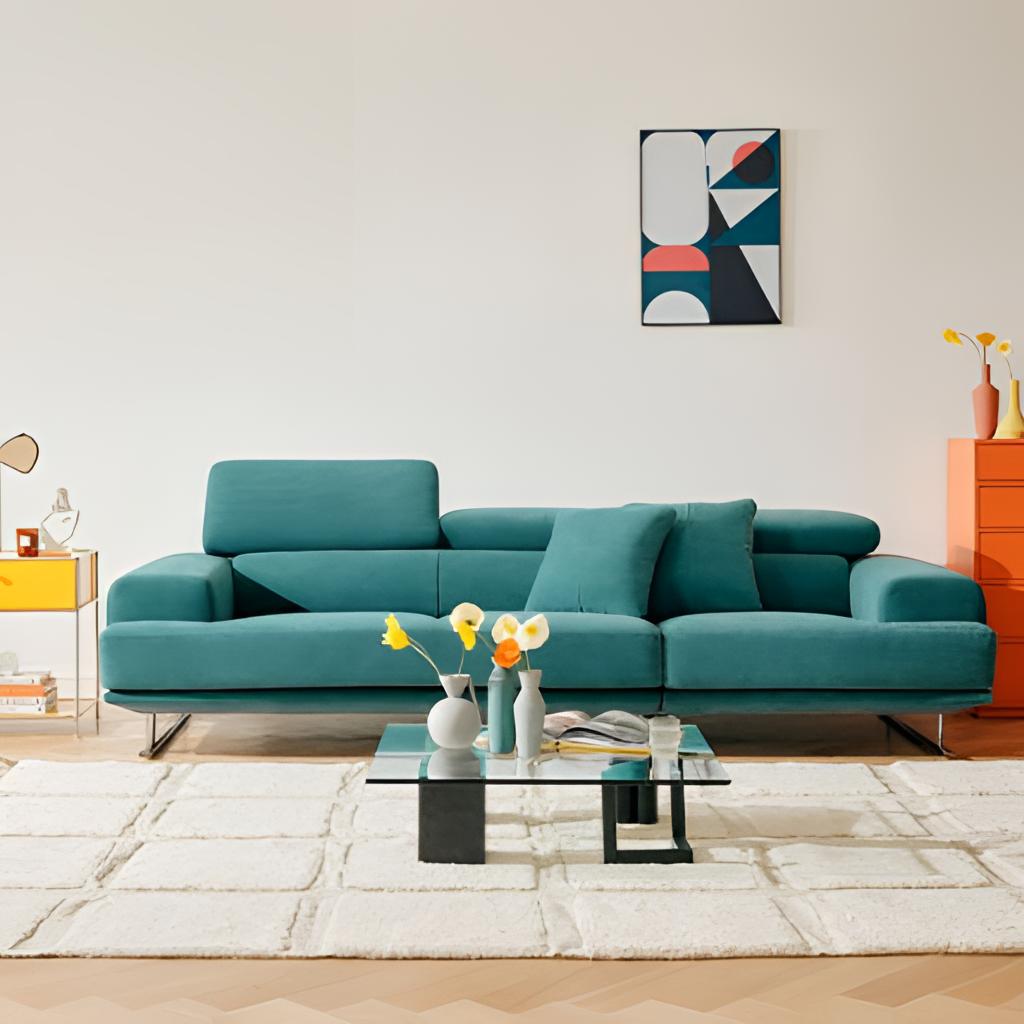
fabric sofa, living room, modern, brown wood flooring, with chevron pattern, paint wallpaper, with solid pattern